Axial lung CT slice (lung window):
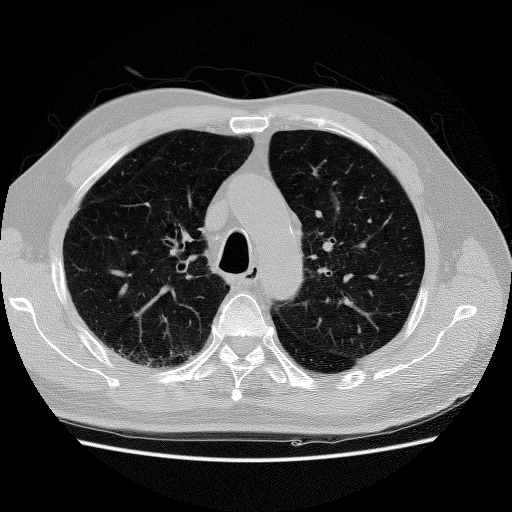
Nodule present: no